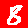
Digit: 8